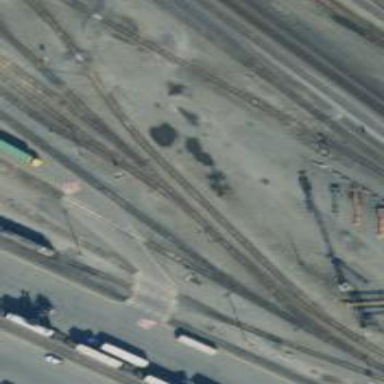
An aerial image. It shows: Railway yard used for servicing trains.